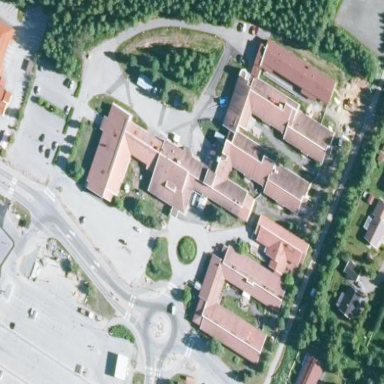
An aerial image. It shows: Hospital providing healthcare services.